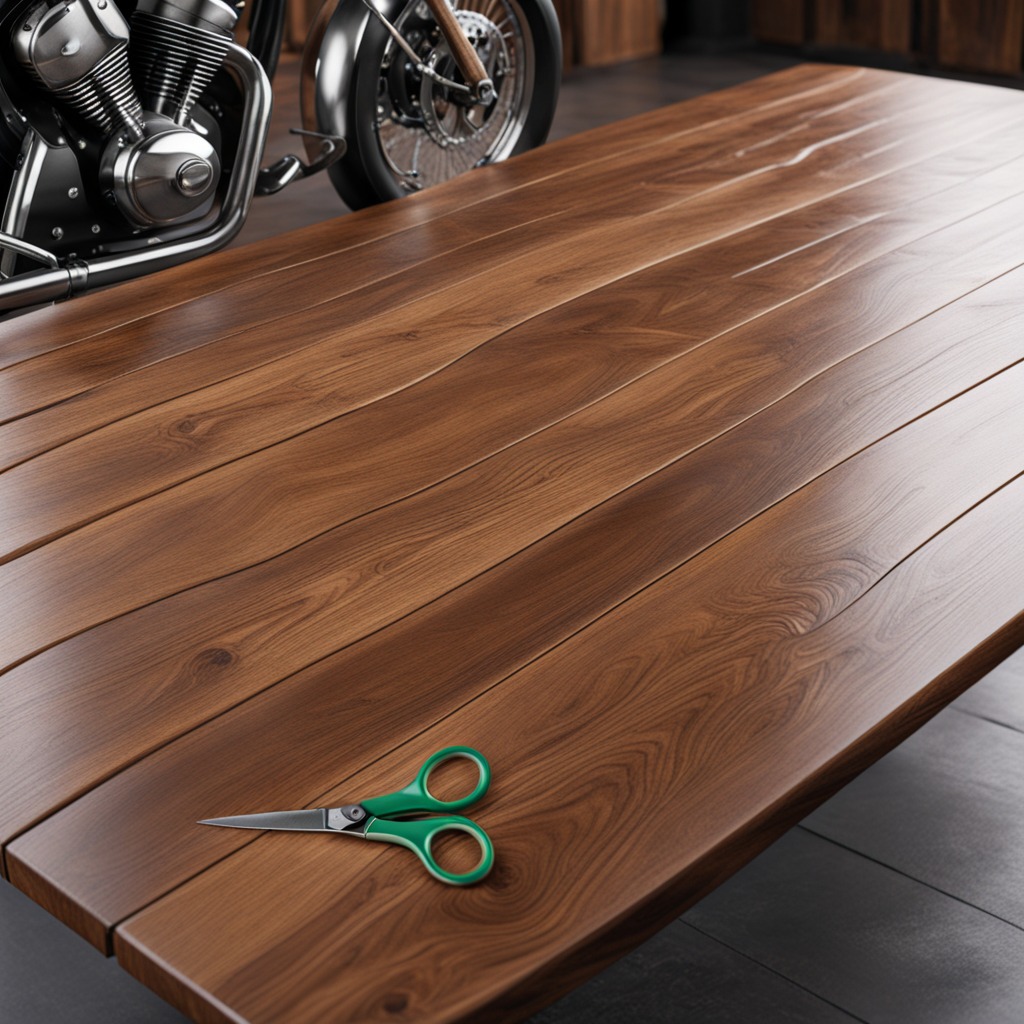
A scissor lies on the wooden table.